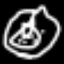
Label: donut